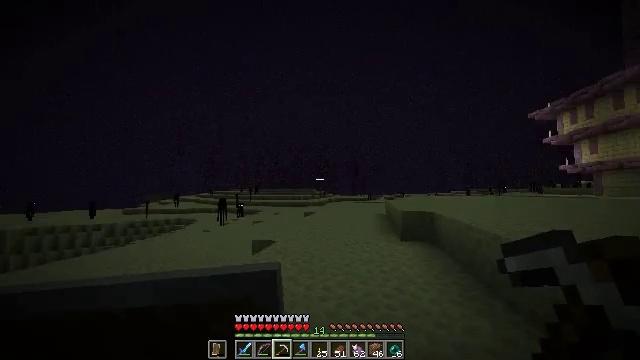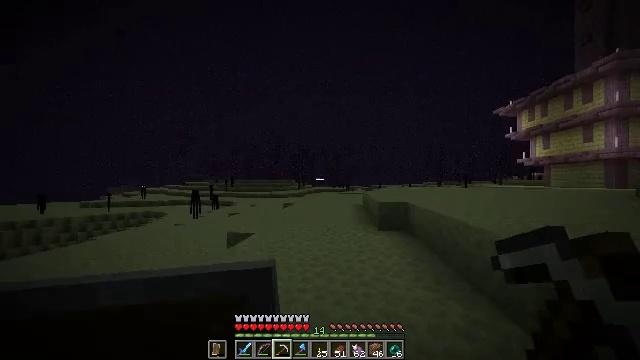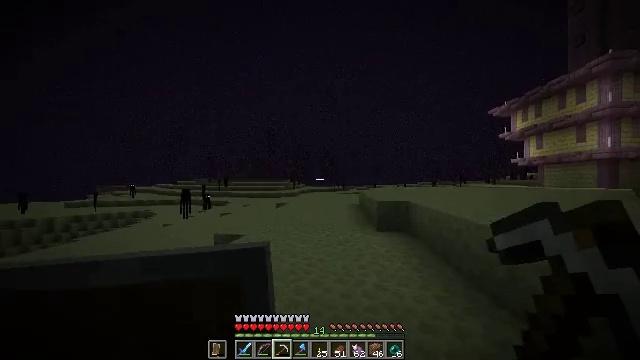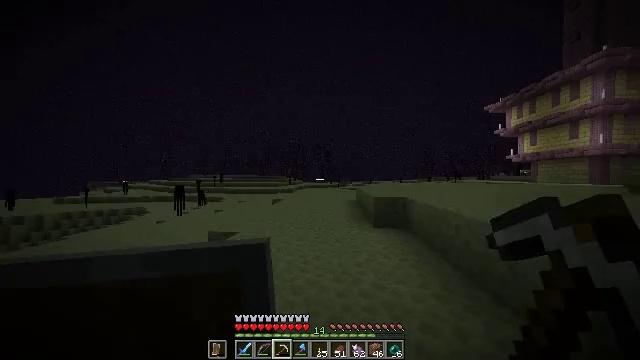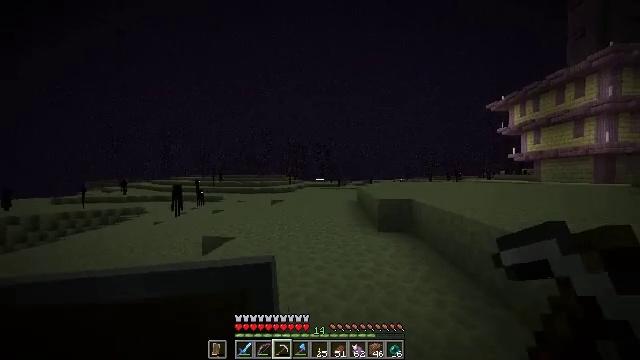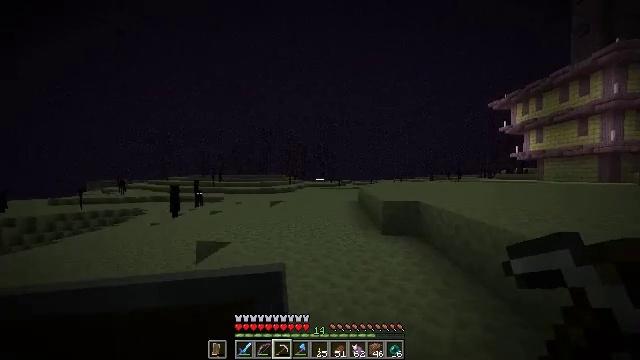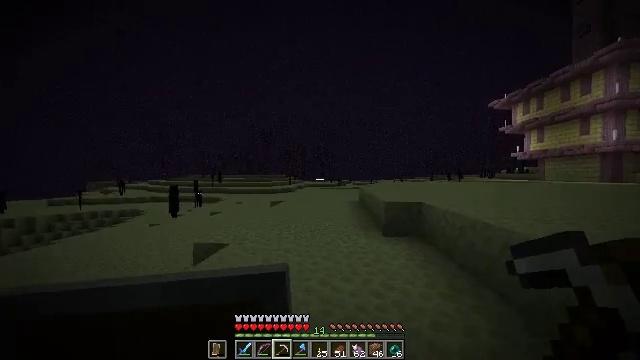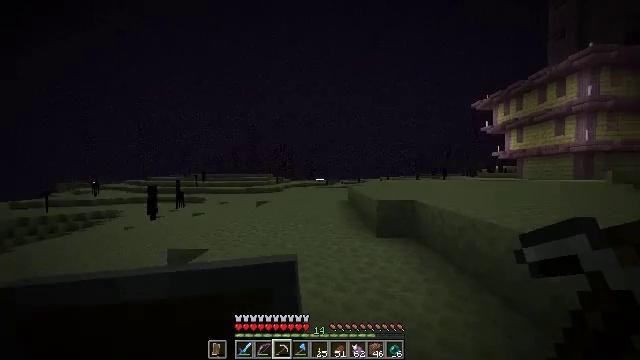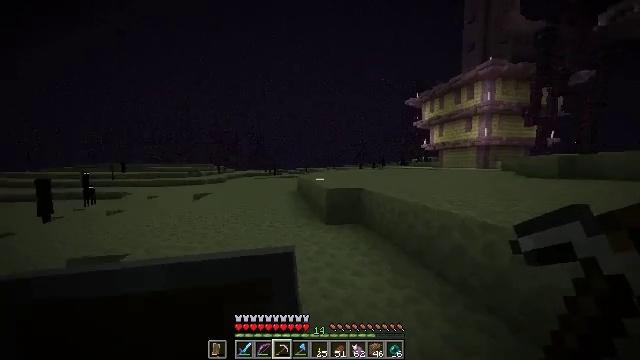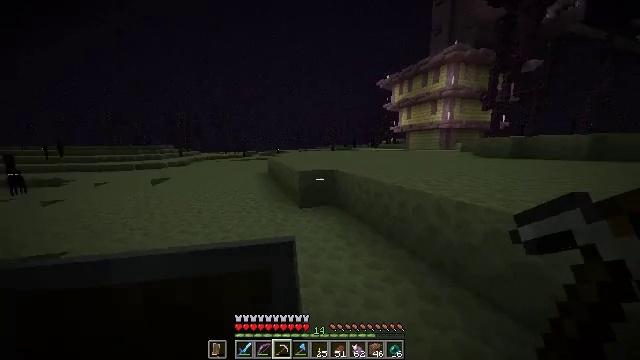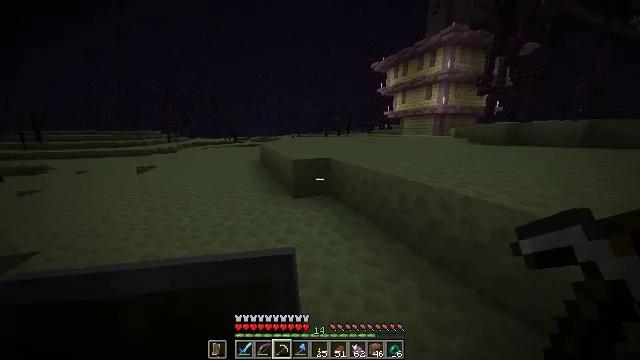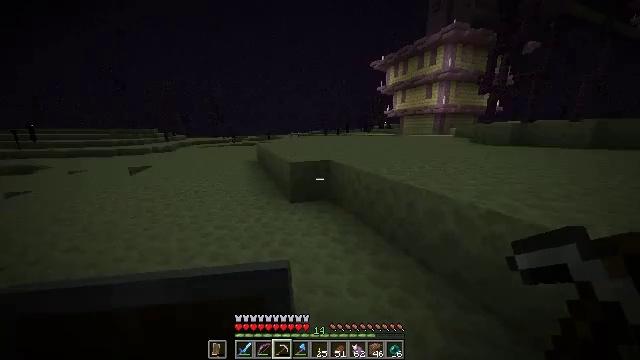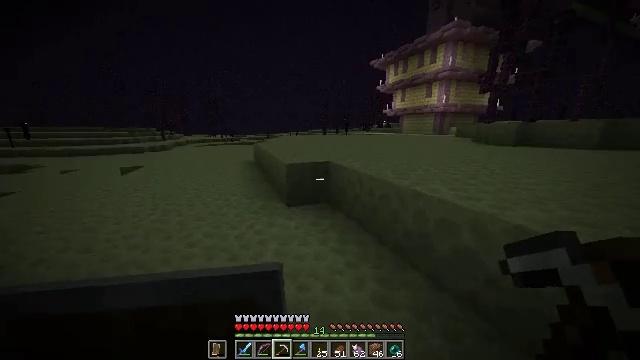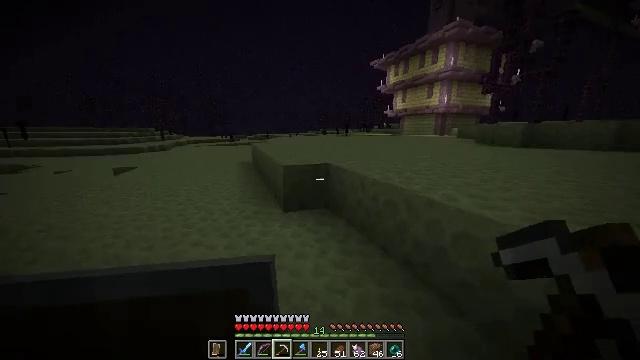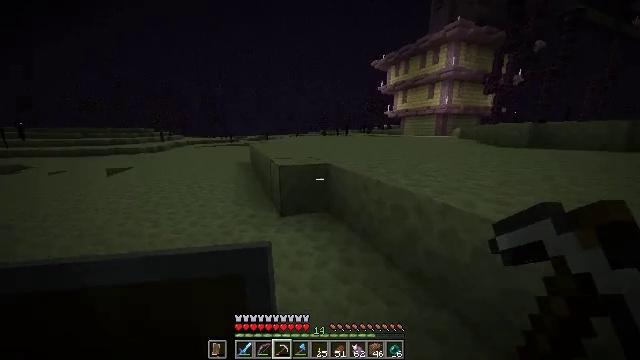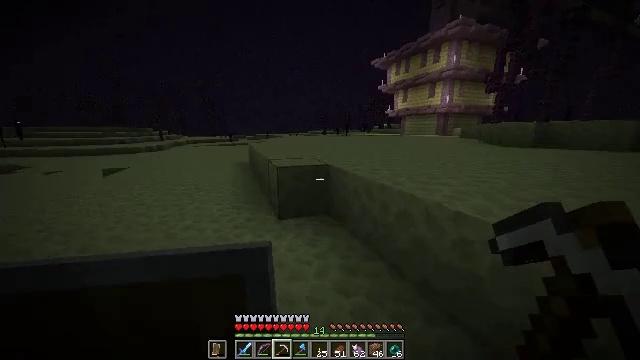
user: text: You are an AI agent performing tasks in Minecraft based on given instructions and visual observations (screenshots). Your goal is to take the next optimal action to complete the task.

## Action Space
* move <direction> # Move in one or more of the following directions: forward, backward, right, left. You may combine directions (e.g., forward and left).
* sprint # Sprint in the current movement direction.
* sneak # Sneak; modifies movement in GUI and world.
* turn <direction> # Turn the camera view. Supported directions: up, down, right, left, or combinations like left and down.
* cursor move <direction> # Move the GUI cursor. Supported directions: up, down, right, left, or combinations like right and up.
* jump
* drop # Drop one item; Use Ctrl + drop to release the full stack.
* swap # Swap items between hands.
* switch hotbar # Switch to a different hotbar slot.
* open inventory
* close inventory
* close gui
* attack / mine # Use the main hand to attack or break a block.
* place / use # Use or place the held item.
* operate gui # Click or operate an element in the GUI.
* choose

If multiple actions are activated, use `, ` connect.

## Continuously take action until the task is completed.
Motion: motion action
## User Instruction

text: Collect end stone for your base.
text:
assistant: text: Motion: move forward, turn right and down
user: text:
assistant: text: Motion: move forward, turn right
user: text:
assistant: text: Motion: move forward, turn right
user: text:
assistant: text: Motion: move forward
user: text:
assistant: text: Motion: move forward
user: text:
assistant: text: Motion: move forward
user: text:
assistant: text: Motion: move forward, turn right
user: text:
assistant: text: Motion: move forward, turn right and down
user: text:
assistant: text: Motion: move forward, turn right and down
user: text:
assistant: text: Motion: move forward, turn right and down
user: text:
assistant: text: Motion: move forward
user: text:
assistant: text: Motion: move forward
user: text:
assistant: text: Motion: move forward
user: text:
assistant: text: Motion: move forward
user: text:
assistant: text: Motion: move forward
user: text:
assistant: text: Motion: move forward
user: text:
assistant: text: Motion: move forward
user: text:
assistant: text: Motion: move forward, turn left and down
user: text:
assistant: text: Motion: move forward, turn left, attack / mine
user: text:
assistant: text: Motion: move forward, attack / mine
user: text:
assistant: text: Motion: move forward, turn down, attack / mine
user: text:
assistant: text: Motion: turn down, attack / mine
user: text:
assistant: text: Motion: attack / mine
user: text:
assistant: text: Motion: attack / mine
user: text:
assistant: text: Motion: attack / mine
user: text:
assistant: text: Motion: attack / mine
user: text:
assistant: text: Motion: attack / mine
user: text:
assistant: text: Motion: attack / mine
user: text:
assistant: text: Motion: attack / mine
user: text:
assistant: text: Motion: attack / mine